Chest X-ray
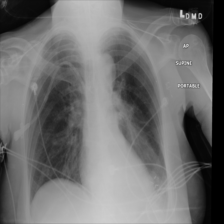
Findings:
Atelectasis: negative
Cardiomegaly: negative
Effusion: negative
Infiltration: negative
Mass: negative
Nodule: negative
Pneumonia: negative
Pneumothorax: negative
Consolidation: negative
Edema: negative
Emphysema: negative
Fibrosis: negative
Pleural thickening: negative
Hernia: negative